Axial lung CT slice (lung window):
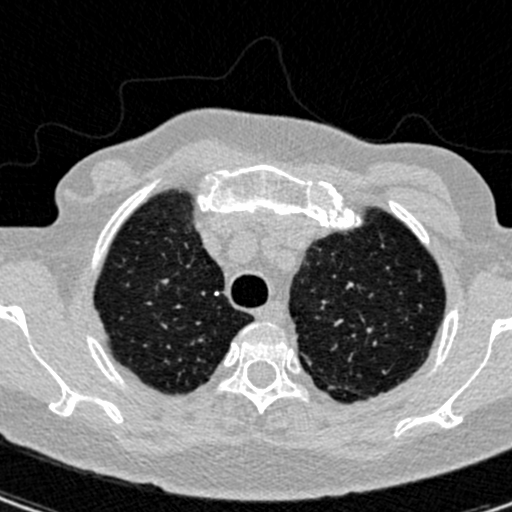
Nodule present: no